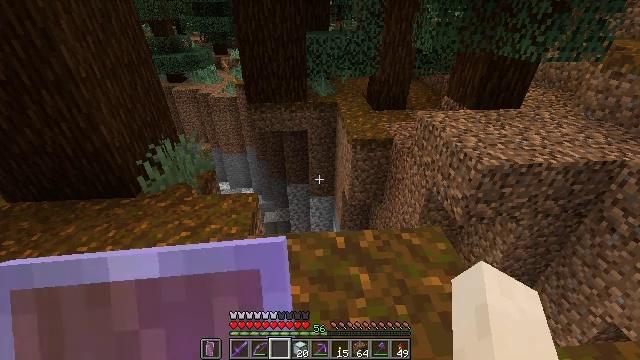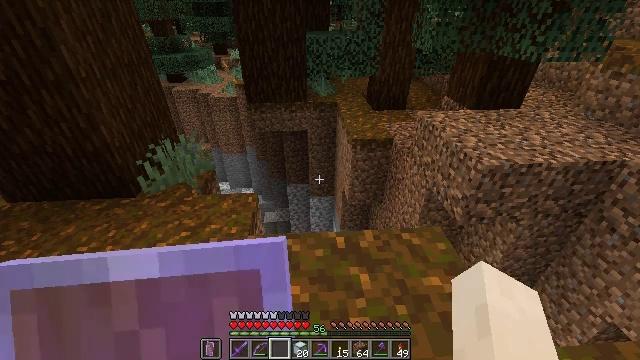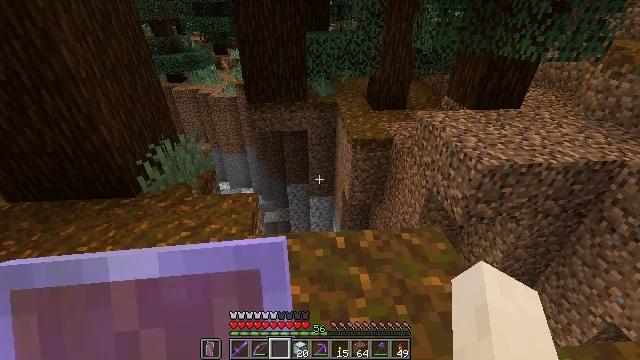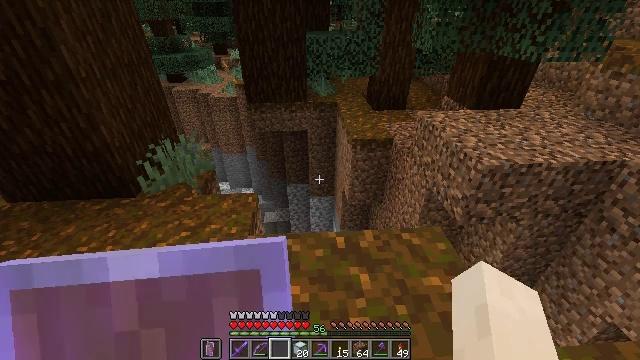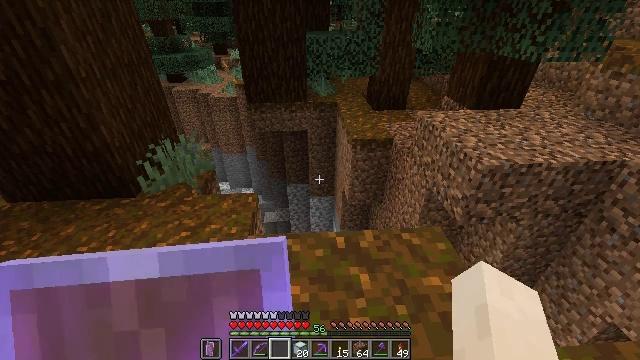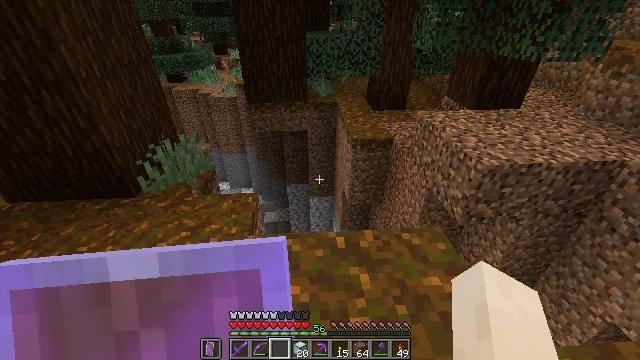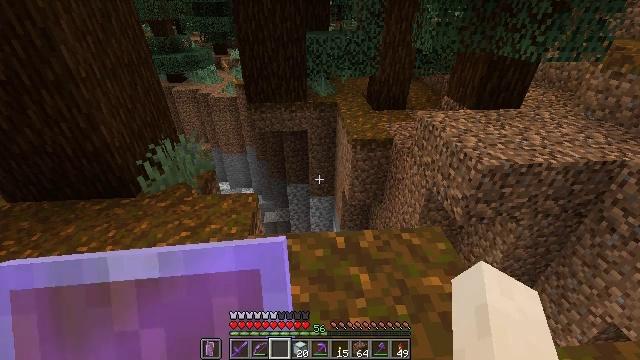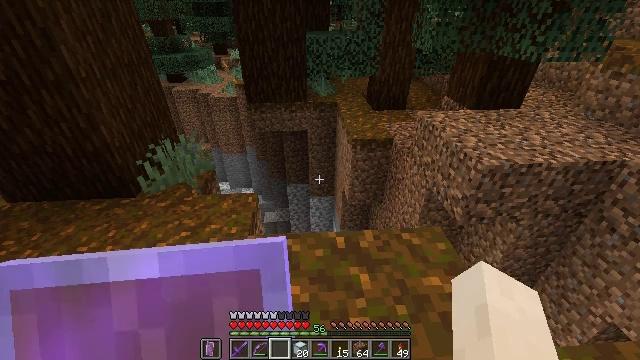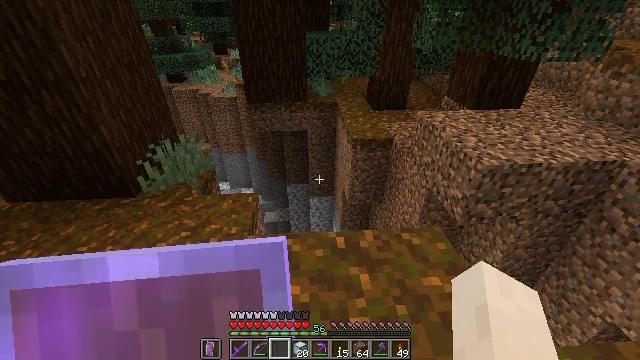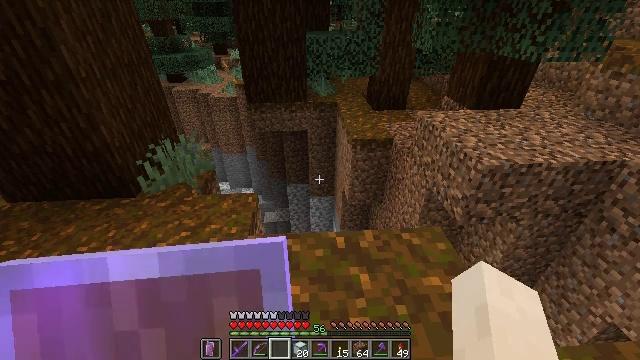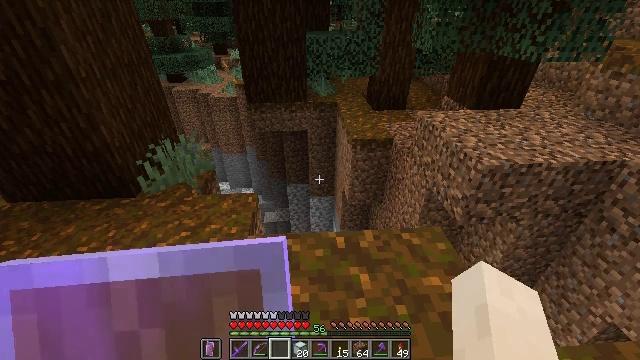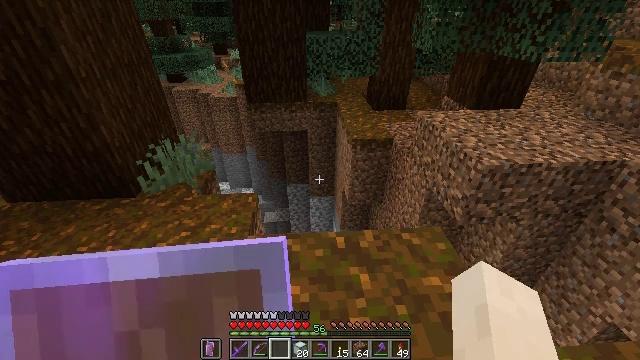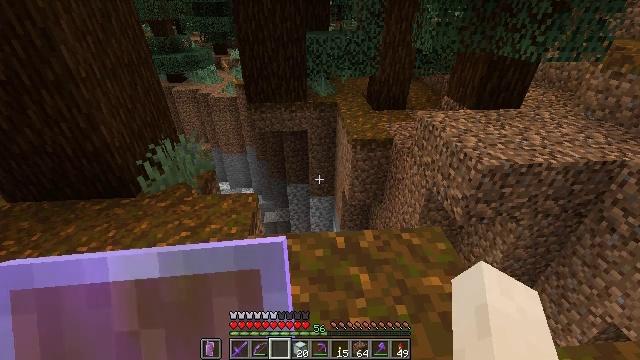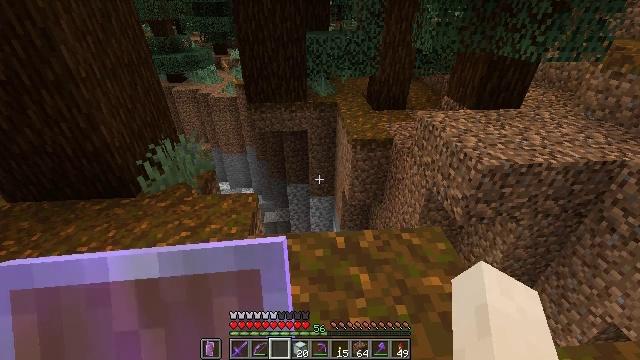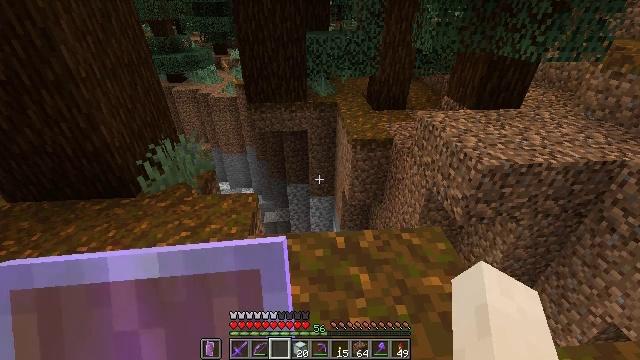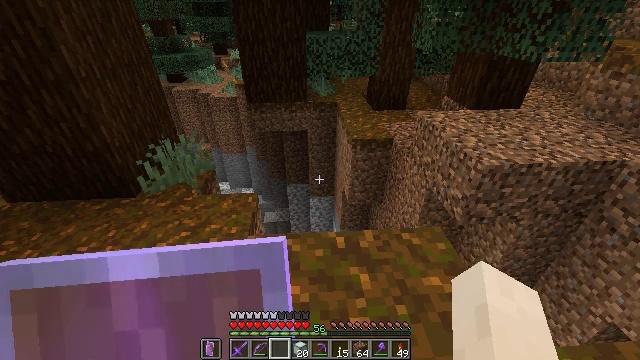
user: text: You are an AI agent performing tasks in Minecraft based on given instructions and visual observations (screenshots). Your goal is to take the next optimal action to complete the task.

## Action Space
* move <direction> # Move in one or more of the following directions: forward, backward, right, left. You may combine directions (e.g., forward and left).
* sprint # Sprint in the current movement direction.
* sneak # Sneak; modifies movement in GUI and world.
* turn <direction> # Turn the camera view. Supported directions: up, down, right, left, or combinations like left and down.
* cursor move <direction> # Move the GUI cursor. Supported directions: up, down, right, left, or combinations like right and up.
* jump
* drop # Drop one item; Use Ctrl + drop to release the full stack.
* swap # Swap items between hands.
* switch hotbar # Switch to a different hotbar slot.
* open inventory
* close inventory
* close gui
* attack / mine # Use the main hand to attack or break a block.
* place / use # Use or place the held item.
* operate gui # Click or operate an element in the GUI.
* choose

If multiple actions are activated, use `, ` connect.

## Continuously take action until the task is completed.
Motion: motion action
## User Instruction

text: Gather cactus by attacking it.
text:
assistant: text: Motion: no_op
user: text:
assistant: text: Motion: no_op
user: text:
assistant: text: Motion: no_op
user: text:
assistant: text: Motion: no_op
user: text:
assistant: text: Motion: no_op
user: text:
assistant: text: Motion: no_op
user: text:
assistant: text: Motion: no_op
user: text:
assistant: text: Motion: no_op
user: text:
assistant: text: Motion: no_op
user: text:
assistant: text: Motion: no_op
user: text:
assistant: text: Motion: no_op
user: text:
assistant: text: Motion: no_op
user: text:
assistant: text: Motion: no_op
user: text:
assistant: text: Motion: no_op
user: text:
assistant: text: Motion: no_op
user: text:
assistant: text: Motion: no_op
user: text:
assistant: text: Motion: no_op
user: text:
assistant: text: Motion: no_op
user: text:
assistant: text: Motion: no_op
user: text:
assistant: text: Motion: move forward, turn up
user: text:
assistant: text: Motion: move forward, turn left and up
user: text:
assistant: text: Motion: move forward, turn left and up
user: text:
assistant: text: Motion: turn left and up
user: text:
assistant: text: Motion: no_op
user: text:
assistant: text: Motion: no_op
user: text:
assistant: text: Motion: no_op
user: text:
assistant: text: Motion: no_op
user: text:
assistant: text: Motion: no_op
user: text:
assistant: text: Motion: no_op
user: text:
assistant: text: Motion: no_op